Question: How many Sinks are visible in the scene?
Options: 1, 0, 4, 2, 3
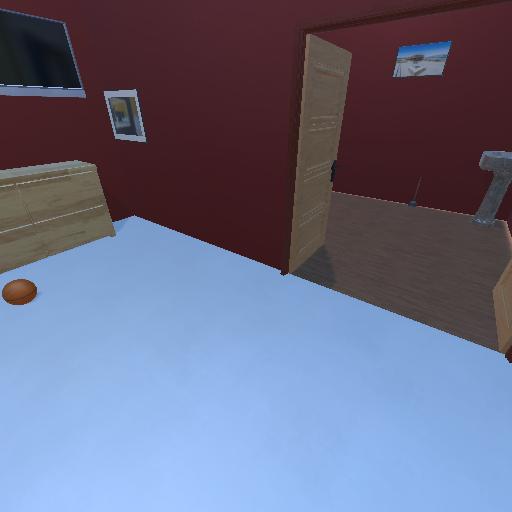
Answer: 1